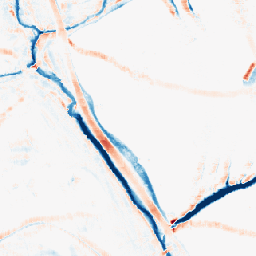
Category: morphological
Decomposition family: morphological_rect
Decomposition parameters: operation: average
width: 10
height: 10
Upsampling method: area
Upsampling parameters: scale: 8
Upsampling scale: 8